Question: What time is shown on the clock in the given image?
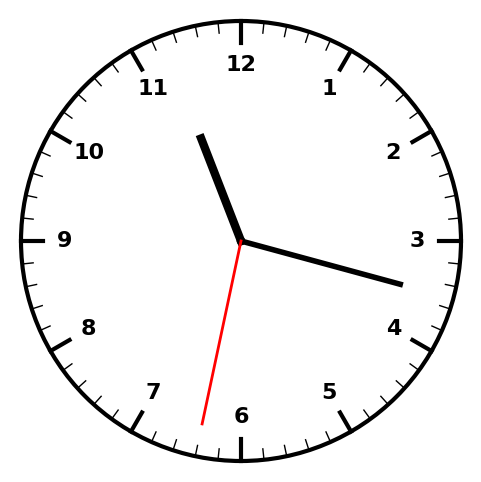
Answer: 11:17:32